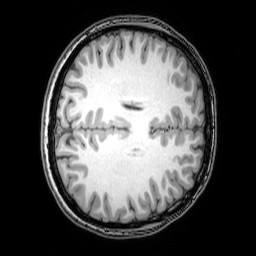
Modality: T1w
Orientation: axial
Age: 23
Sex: female
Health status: healthy
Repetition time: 0.081 s
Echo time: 0.037 s